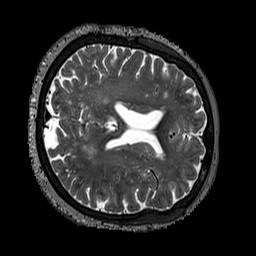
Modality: T2w
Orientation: axial
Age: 71
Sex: female
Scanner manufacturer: siemens
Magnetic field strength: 3 T
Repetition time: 3.2 s
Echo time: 0.567 s